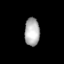
Tissue: lung
Cell type: Endothelial cells
Senescence score: 0.5482
Nuclear area (px): 408
Mean DAPI intensity: 177.493